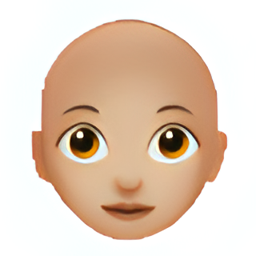
Name: woman bald medium light skin tone
Emoji: 👩🏼‍🦲
Group: People & Body
Sub-group: person